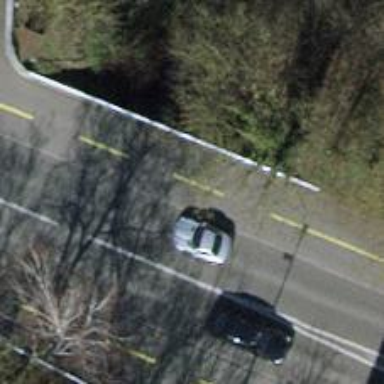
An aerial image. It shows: Sidewalk footway on asphalt bridge.